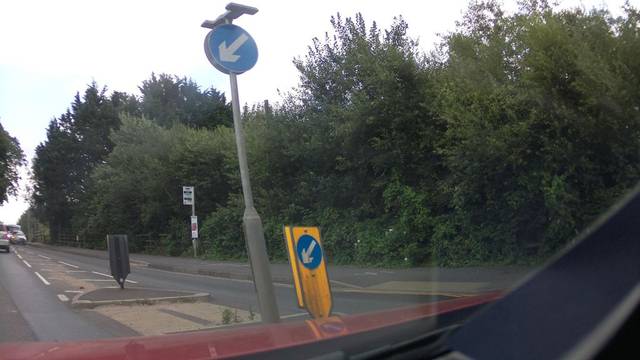
Region: United Kingdom
Coordinates: 50.97, -1.341